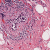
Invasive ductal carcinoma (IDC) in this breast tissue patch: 1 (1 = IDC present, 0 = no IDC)